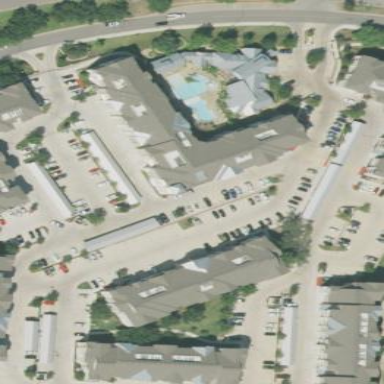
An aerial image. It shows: Residential area with apartments.